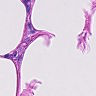
Metastatic tissue present: no